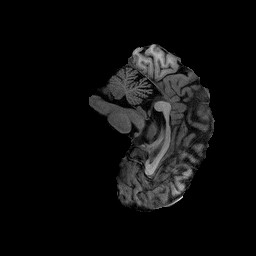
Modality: T1w
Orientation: sagittal
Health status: healthy